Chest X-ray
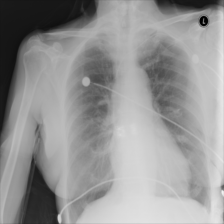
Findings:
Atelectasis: negative
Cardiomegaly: negative
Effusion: negative
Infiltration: negative
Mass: negative
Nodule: negative
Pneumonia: negative
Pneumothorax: negative
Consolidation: negative
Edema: negative
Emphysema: negative
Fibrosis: negative
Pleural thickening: negative
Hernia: negative